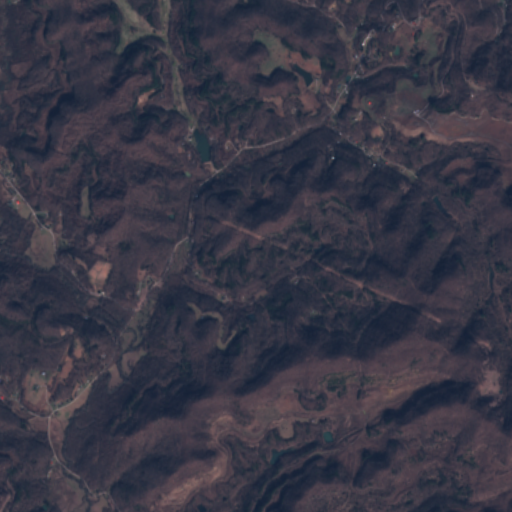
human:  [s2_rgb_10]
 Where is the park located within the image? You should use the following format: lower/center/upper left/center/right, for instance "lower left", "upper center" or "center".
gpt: The park is located in the center left of the image.
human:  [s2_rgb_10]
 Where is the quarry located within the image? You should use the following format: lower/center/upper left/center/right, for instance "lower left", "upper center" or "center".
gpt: There is no quarry in the image.